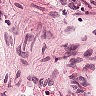
Metastatic tissue present: no